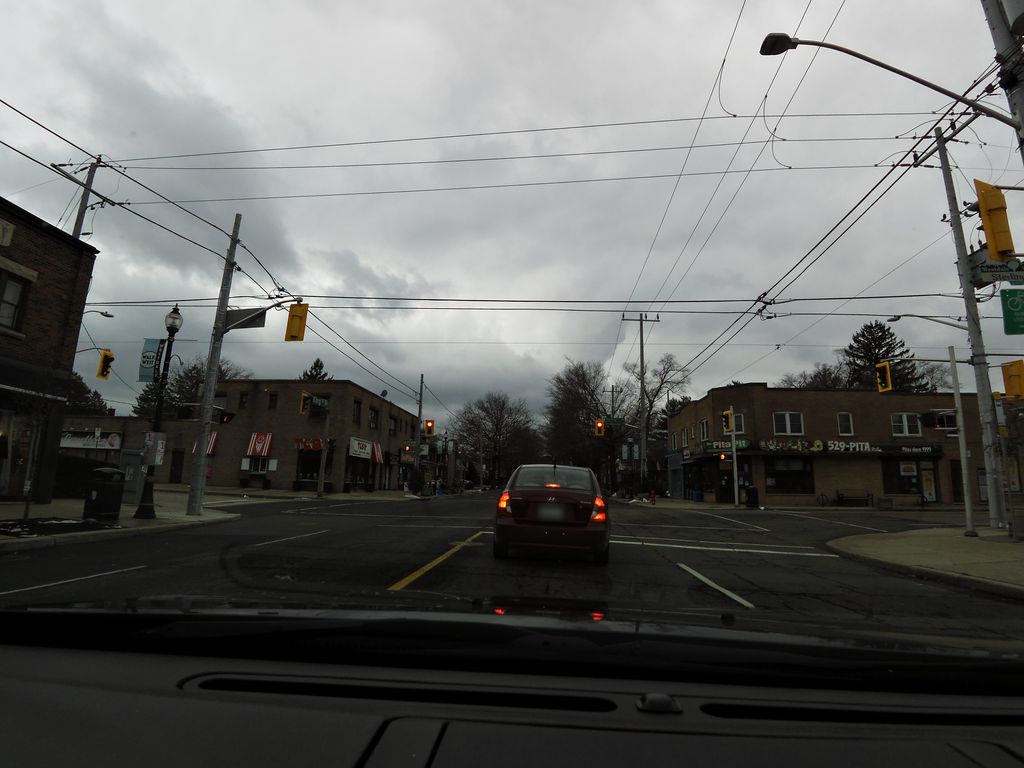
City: hamilton